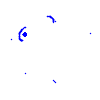
Particle: electron